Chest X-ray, PA view. Patient: 52 years old, sex M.
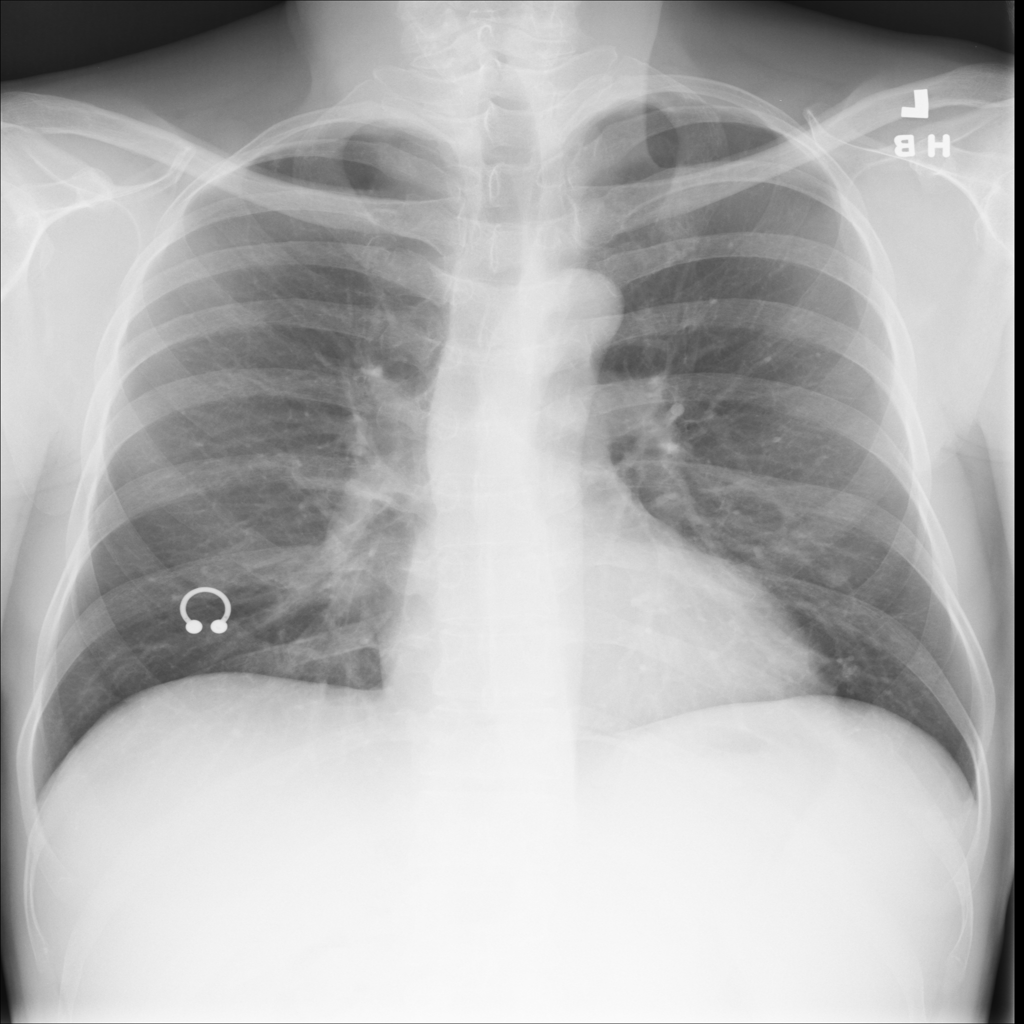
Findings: No Finding